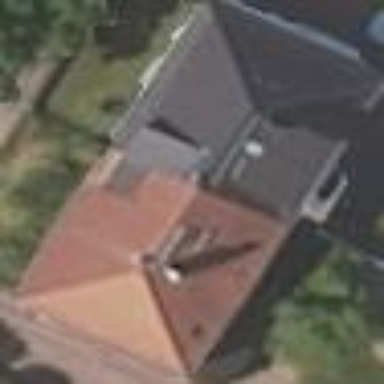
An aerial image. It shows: Hipped-roof building with apartments.